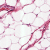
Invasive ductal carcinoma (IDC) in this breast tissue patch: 0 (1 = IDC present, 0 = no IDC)